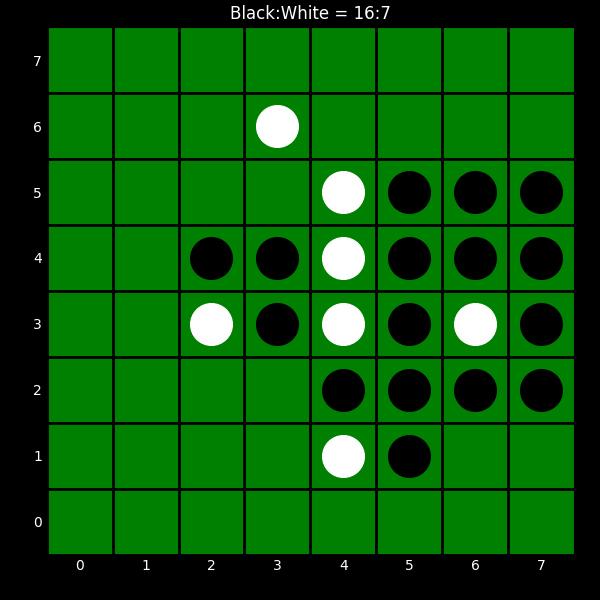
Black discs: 16
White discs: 7